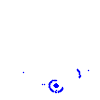
Particle: electron